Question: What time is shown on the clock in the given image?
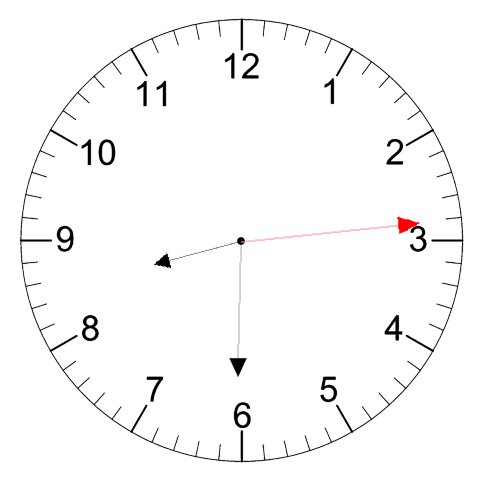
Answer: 08:30:14